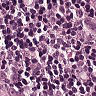
Metastatic tissue present: yes